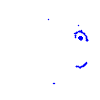
Particle: electron